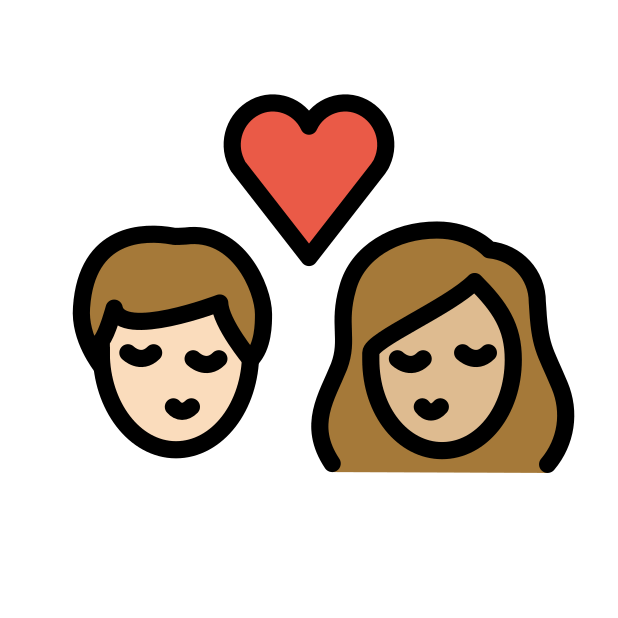
kiss: person, person, light skin tone, medium-light skin tone